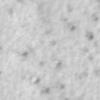
Label: no_change